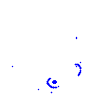
Particle: proton